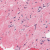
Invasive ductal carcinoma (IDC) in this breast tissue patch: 0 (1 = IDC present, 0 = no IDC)